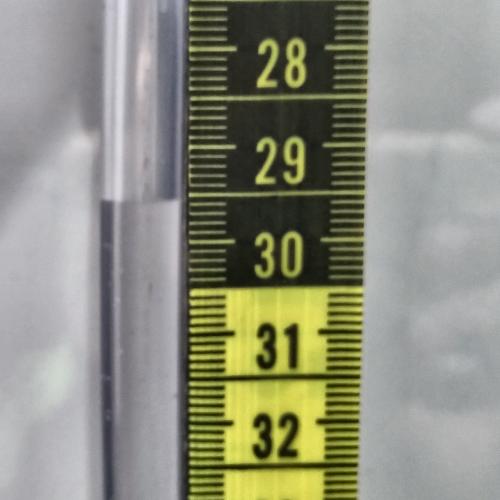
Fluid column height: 29.6 cm